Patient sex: F
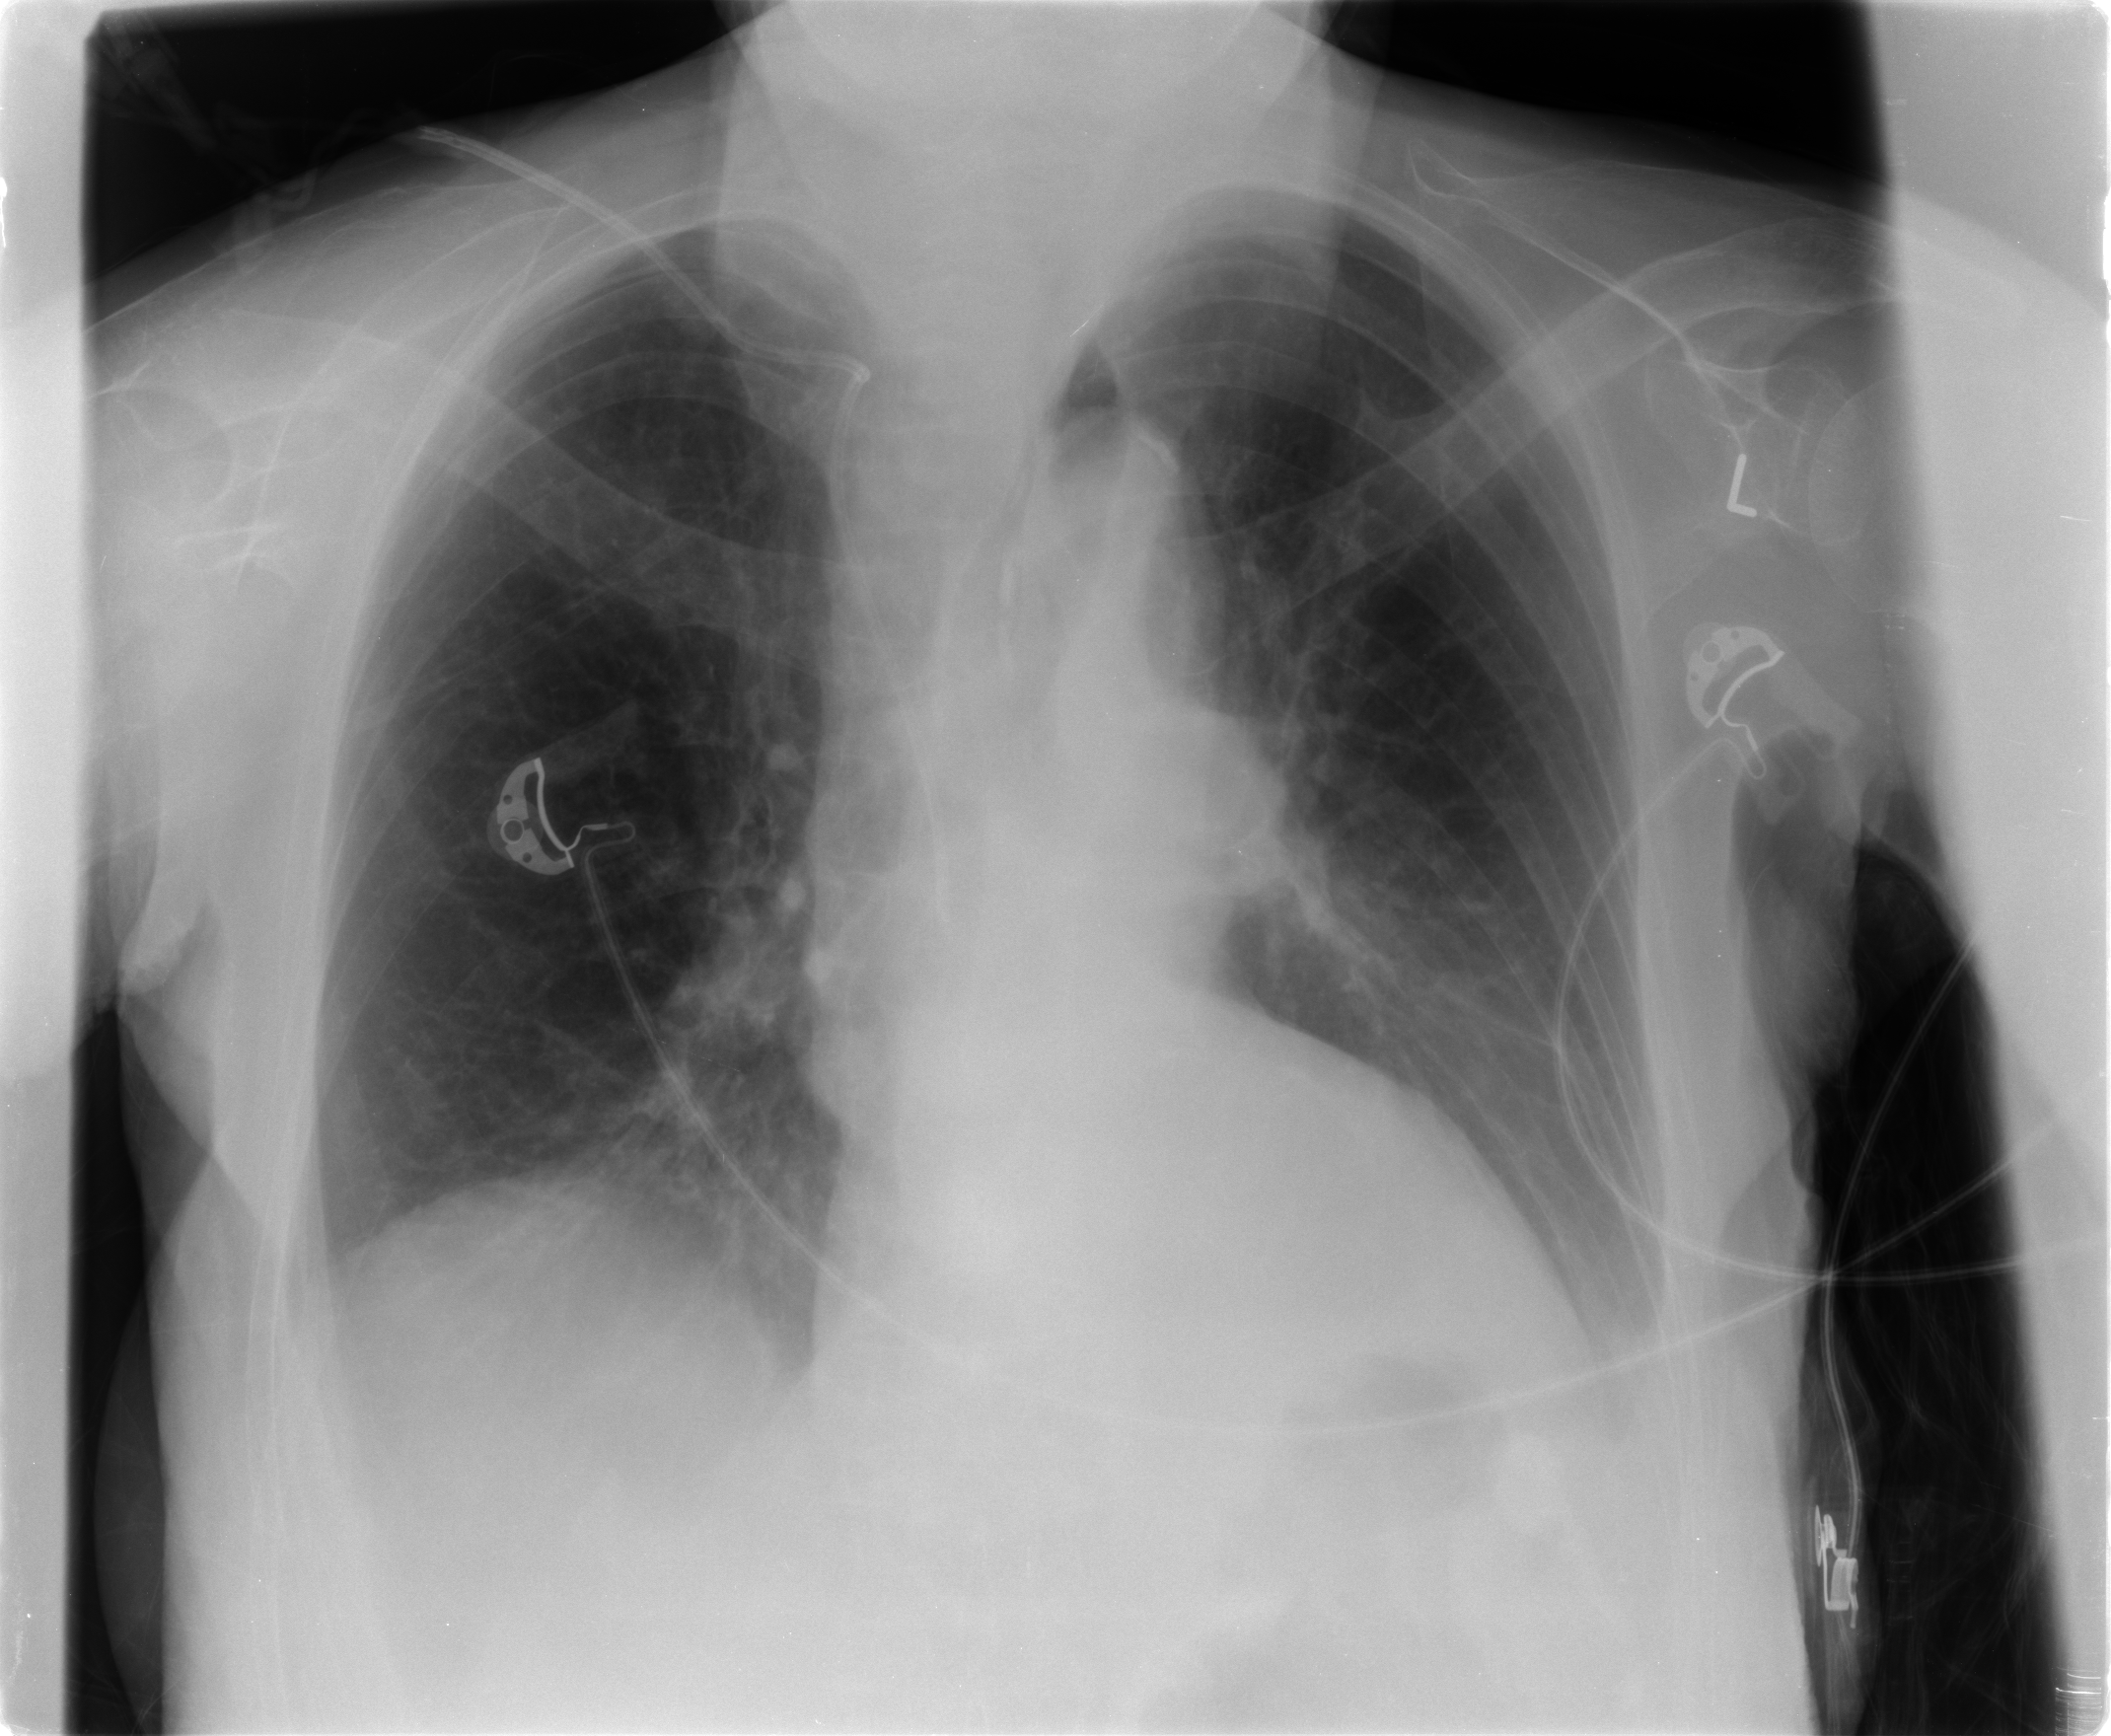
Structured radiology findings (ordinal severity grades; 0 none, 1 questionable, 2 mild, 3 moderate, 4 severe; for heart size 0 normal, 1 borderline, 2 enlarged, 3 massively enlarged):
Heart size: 0
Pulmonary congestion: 1
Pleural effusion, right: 1
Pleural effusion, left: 1
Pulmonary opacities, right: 0
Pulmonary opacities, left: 0
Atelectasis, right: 1
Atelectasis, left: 1